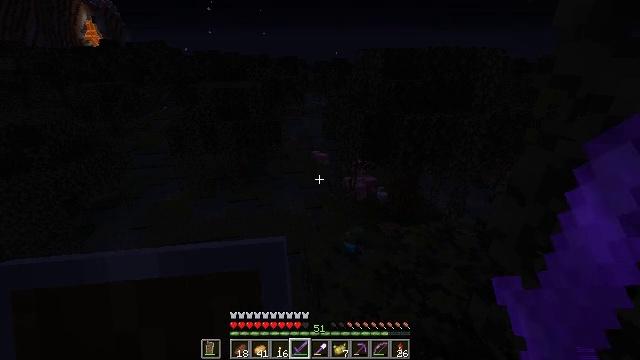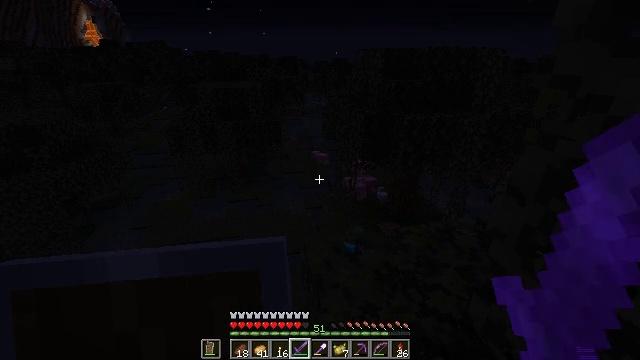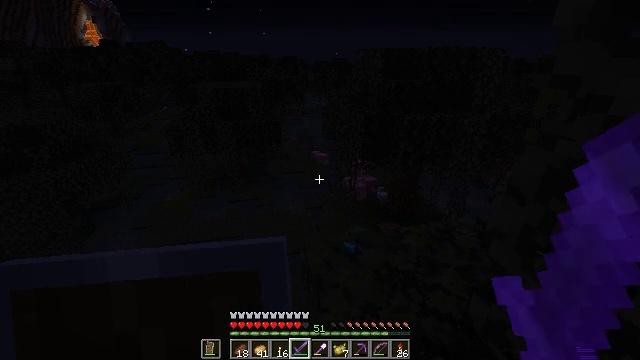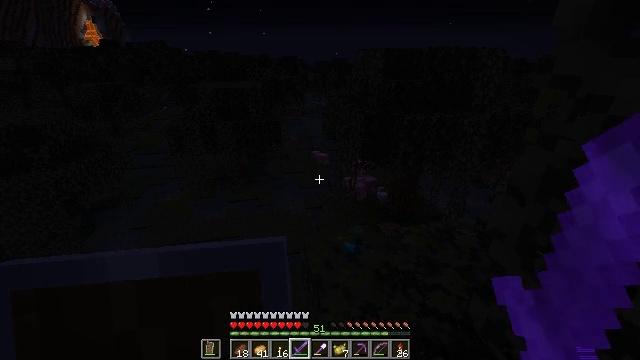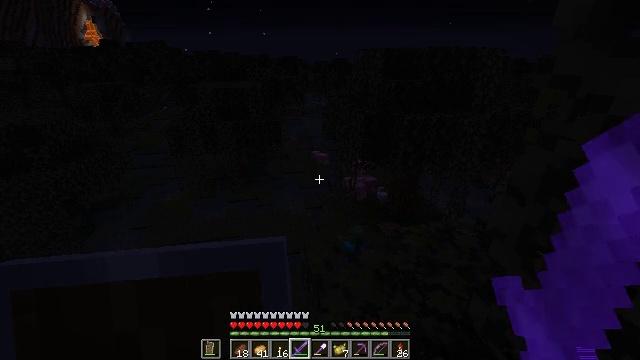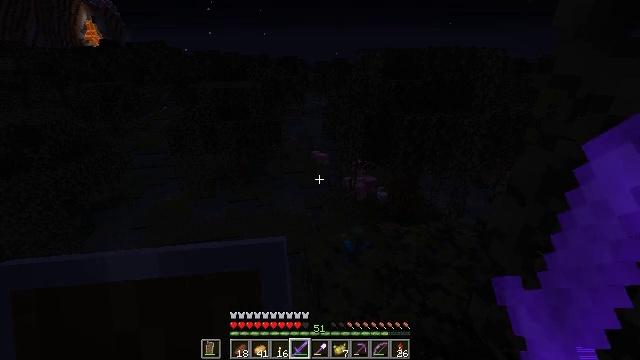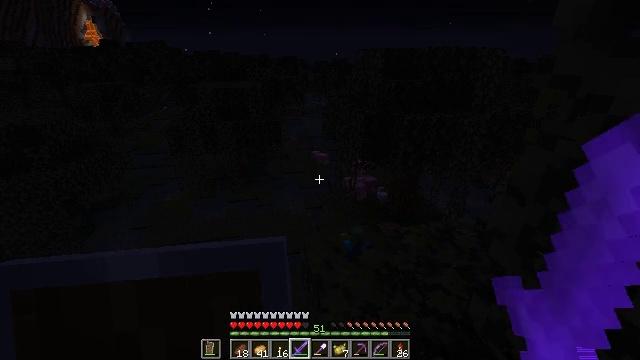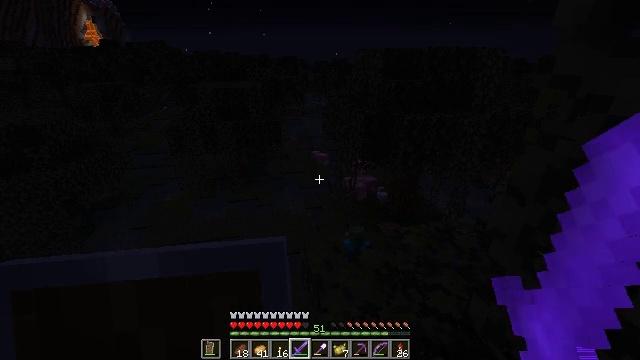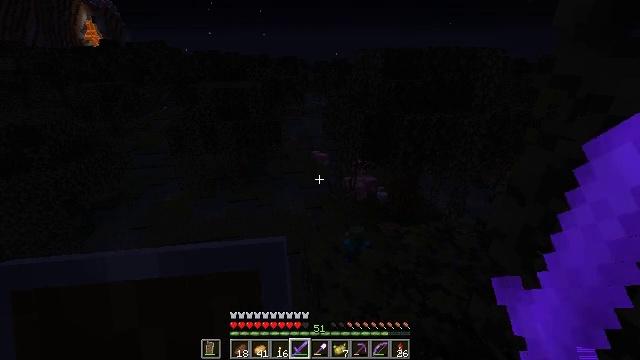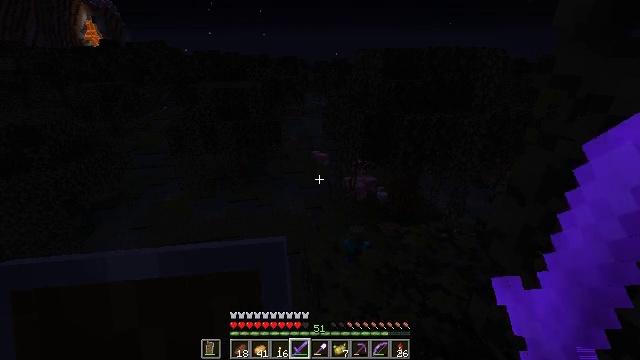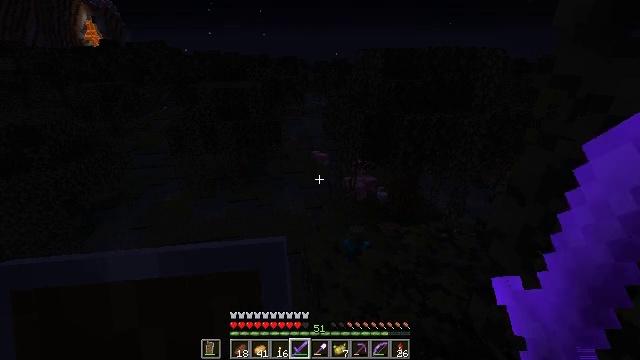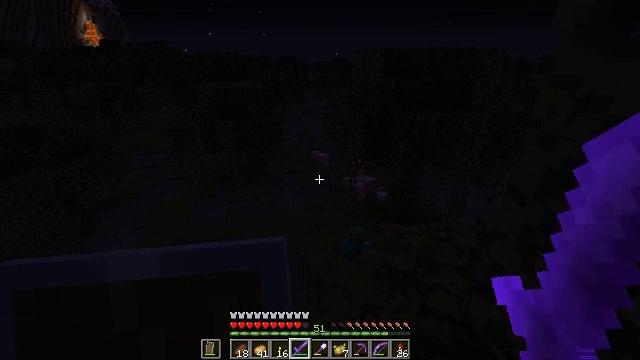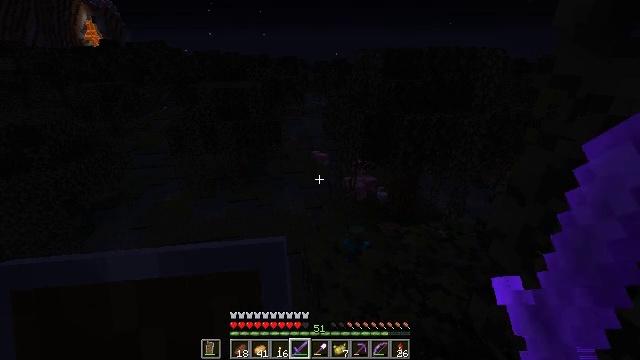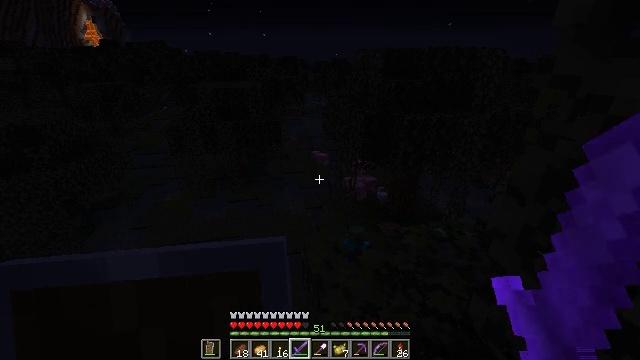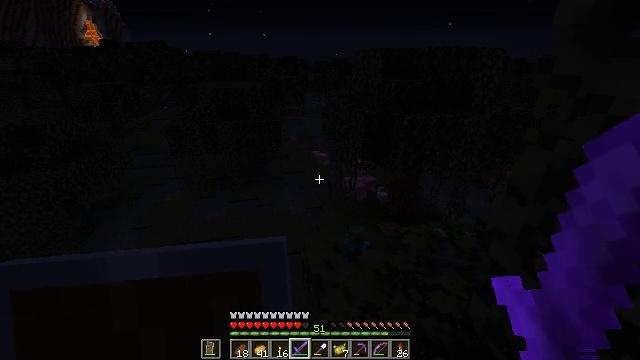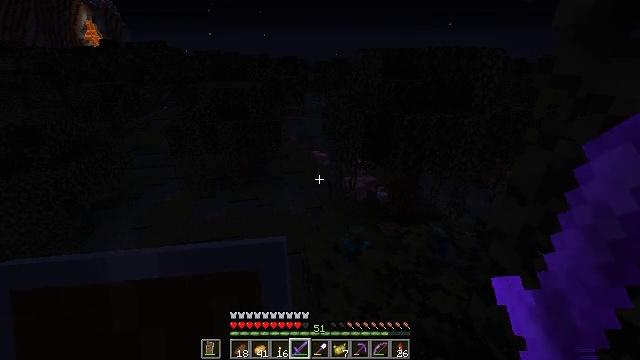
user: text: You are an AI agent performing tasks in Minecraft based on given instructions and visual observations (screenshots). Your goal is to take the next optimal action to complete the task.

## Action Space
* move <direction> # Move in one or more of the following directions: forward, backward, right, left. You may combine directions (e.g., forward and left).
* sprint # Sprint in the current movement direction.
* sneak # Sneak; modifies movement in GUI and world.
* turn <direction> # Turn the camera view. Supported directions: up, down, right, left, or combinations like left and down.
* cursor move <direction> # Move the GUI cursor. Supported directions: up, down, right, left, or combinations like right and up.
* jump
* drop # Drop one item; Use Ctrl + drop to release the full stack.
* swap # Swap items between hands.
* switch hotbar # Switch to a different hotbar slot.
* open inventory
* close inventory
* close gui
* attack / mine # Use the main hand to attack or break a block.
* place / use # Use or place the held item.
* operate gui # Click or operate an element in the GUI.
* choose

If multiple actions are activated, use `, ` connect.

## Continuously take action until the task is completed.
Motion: motion action
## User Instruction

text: Kill enemies.
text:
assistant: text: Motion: no_op
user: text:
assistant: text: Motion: no_op
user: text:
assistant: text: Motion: no_op
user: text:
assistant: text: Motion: no_op
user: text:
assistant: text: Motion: no_op
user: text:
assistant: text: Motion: no_op
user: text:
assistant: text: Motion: no_op
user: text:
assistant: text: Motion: no_op
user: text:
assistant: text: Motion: no_op
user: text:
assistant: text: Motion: no_op
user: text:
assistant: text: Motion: no_op
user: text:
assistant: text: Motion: no_op
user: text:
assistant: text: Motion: no_op
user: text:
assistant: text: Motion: no_op
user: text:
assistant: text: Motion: no_op
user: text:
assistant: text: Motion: no_op
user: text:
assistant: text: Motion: no_op
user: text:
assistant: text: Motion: no_op
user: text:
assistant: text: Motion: no_op
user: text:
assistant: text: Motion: no_op
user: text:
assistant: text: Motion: no_op
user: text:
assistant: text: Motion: no_op
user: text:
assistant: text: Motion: no_op
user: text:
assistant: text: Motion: no_op
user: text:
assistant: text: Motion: no_op
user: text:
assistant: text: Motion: no_op
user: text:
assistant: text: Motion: no_op
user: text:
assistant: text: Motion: no_op
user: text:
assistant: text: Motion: no_op
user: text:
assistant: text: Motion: no_op